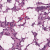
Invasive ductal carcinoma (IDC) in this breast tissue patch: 1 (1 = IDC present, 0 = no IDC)